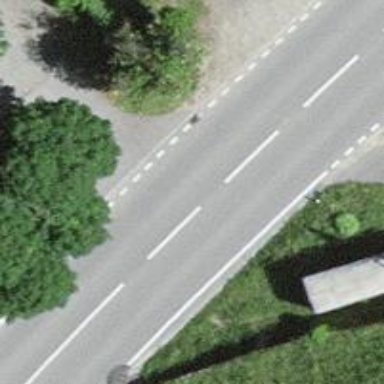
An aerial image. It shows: Secondary road with designated cycle lane.